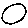
Label: circle